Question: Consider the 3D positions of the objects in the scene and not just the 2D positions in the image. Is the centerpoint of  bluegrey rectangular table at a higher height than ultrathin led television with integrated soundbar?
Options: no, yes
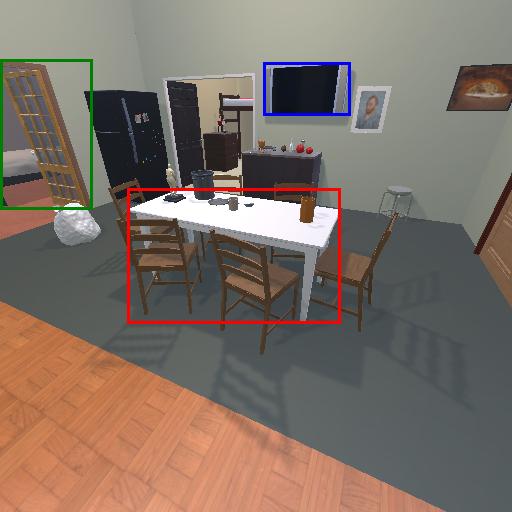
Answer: no